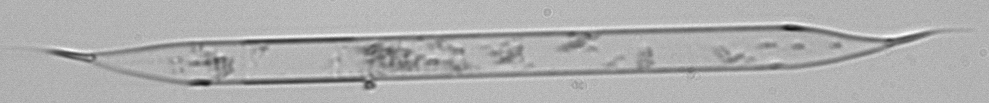
Label: Rhizosolenia